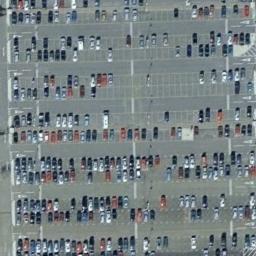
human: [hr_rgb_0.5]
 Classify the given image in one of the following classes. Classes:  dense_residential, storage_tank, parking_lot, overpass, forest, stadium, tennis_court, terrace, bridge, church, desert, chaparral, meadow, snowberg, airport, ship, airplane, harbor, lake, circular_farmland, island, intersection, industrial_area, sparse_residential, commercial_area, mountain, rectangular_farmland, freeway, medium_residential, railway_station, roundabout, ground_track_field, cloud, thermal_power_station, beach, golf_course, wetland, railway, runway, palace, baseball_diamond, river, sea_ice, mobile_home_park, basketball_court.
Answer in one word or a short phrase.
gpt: parking_lot